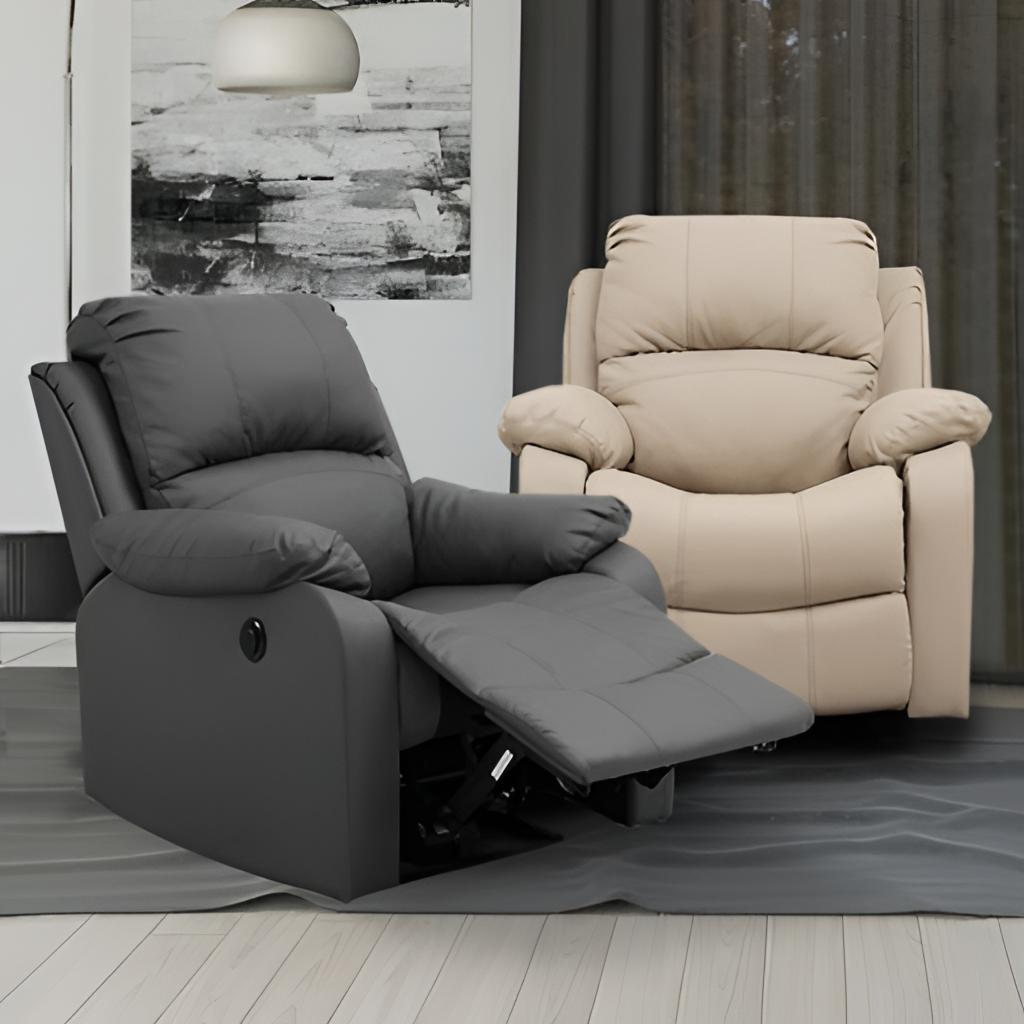
living room, gray leather recliner, wood flooring, with plank pattern, paint wallpaper, with solid pattern, modern